Question: I don't know if anyone has tried the all-new <URL>.
Basically, when I click anywhere in the blank space of my code view, the cursor is set at this position, instead of going at the first char available on the line where I clicked:

I first thought this was an intended choice from the PHPStorm team, but my co-worker installed this software on his Mac (I'm on Windows), and for him the cursor does go to the beginning of the line.
This is pretty annoying, do you have a pointer to a configuration option for this?
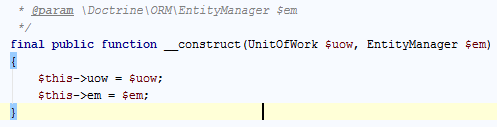
Answer: In the settings go to 'IDE Settings -> Editor -> Allow placement of caret after end of line' and untick the option.